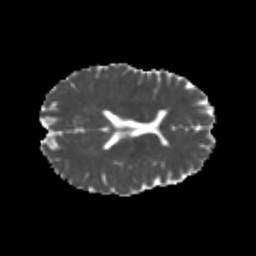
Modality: MD
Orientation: axial
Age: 21
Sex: female
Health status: healthy
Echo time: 0.074 s